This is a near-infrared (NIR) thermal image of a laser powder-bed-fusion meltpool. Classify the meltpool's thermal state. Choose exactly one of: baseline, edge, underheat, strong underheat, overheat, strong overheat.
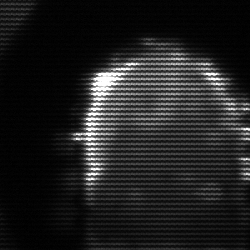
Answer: baseline